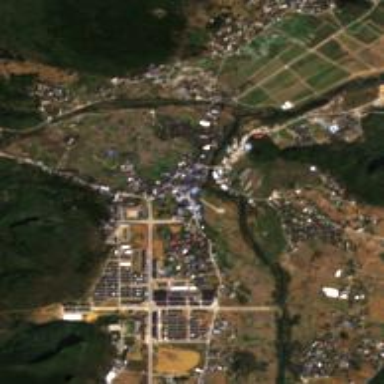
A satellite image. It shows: Ethnic township within town.